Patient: sex M, age 24
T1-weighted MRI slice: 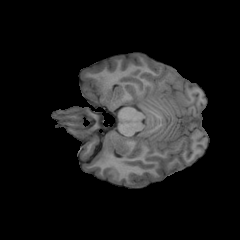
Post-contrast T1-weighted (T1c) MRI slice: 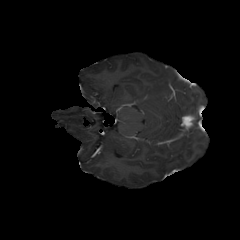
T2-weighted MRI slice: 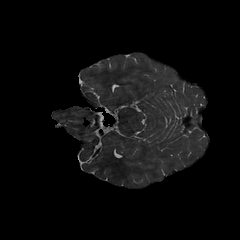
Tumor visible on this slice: no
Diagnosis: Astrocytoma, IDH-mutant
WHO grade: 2